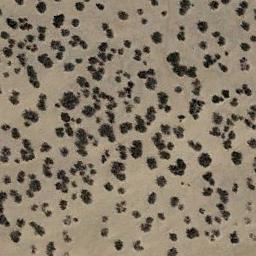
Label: chaparral